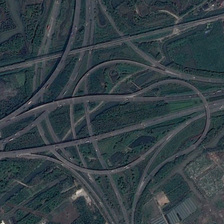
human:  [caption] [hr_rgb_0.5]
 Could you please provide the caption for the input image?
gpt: many green trees are around a complicated viaduct near a river .

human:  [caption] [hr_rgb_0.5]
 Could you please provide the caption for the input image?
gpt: many green trees are around a complicated viaduct near a river .

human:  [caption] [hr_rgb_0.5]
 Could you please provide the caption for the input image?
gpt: many green trees are around a complicated viaduct near a river .

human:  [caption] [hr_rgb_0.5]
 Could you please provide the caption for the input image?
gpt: many green trees are around a complicated viaduct near a river .

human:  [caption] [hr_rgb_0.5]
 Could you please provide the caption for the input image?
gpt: many green trees are around a complicated viaduct near a river .